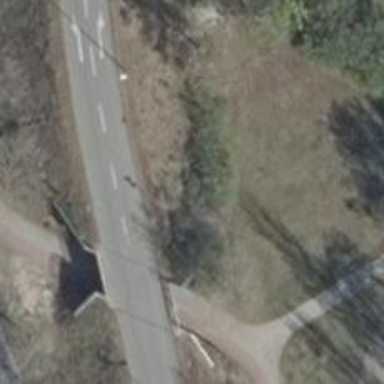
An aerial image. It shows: Bridge with asphalt surface. It is part of primary link highway.